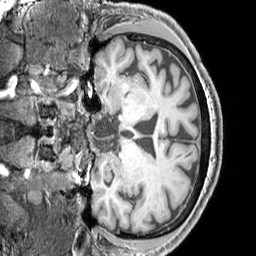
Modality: T1w
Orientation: coronal
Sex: male
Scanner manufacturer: siemens
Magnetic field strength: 3 T
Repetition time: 2.3 s
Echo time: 0.00226 s